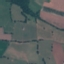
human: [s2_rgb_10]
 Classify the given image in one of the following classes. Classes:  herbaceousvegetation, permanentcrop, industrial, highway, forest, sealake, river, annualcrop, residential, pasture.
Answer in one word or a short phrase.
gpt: Pasture